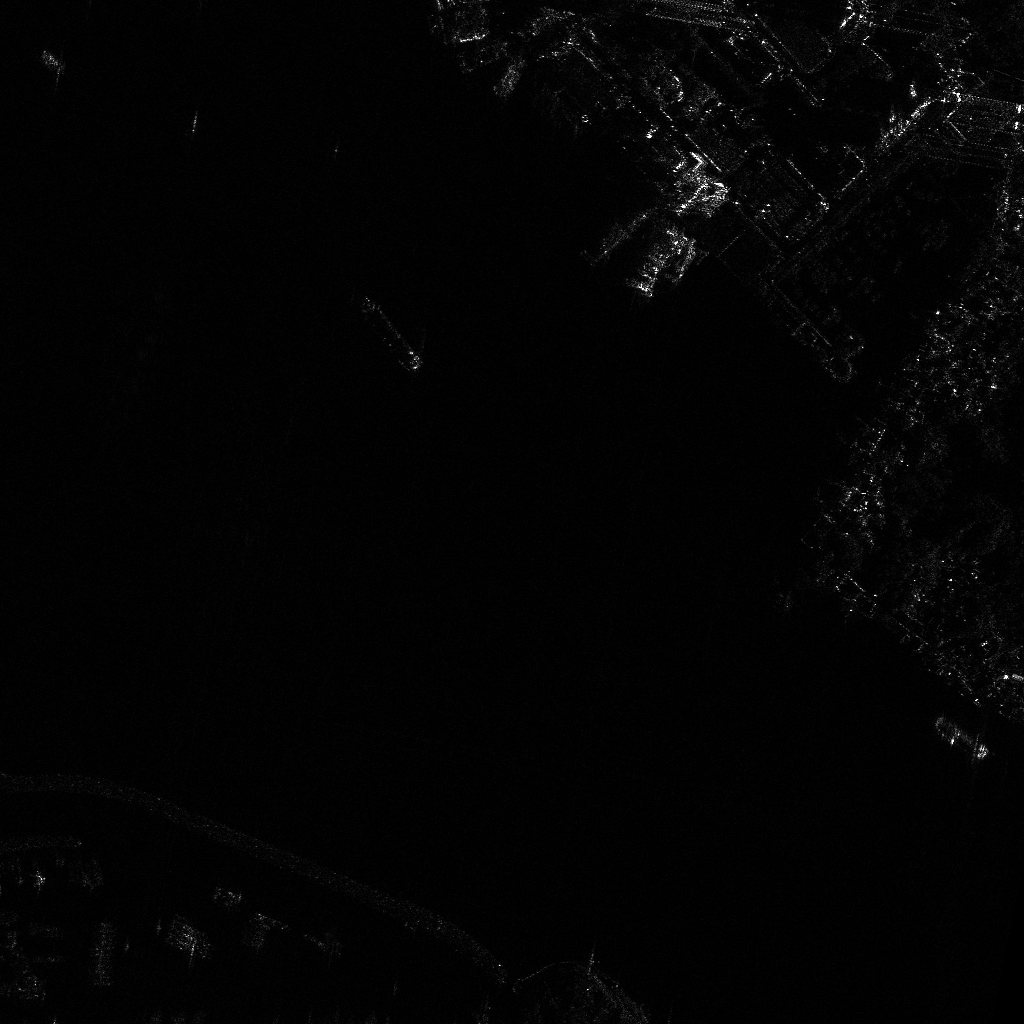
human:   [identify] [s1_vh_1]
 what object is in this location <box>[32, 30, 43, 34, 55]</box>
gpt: <ref>1 large dredger at the center</ref>

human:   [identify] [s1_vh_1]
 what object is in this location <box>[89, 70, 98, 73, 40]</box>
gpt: <ref>1 medium dredger at the bottom right</ref>